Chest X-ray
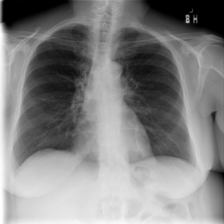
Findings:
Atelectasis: negative
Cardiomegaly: negative
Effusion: negative
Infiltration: negative
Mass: negative
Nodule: negative
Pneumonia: negative
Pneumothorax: negative
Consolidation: negative
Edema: negative
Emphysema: negative
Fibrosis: negative
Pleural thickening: negative
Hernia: negative